You are looking at a signal-to-image encoding: consecutive vibration samples arranged as the rows of a grayscale square. What is the most likely bearing condition (normal, inner_race, outer_race, ball)?
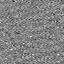
Answer: normal